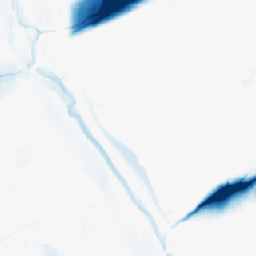
Category: morphological
Decomposition family: morphological_ellipse
Decomposition parameters: operation: closing
width: 50
height: 5
Upsampling method: nearest
Upsampling parameters: scale: 8
Upsampling scale: 8